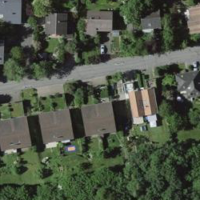
EUNIS habitat code: 55
Species observed at this site:
Acer campestre